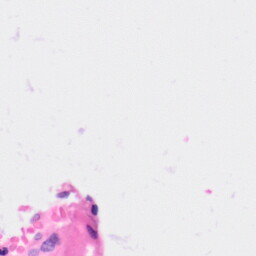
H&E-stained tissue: Kidney